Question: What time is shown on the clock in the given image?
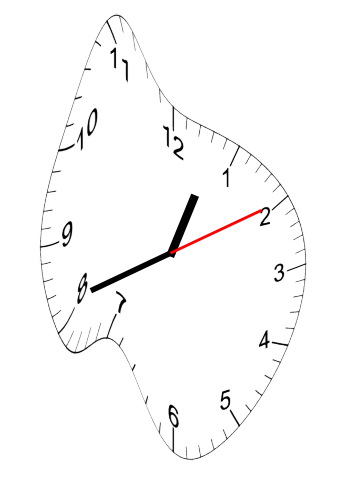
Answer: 12:41:10